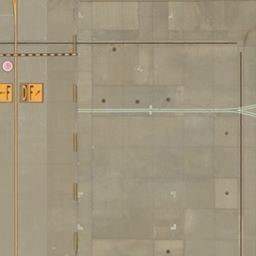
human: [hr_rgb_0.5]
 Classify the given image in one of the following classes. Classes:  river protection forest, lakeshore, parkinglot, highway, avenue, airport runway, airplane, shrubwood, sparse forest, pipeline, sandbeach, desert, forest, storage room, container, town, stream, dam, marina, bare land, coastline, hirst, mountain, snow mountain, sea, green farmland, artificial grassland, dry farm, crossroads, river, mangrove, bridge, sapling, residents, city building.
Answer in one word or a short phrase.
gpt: airport runway